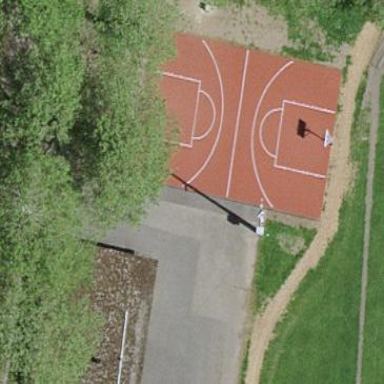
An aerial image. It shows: Basketball court located in leisure land pitch.